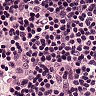
Metastatic tissue present: no